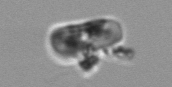
Label: Guinardia_delicatula